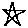
Label: star